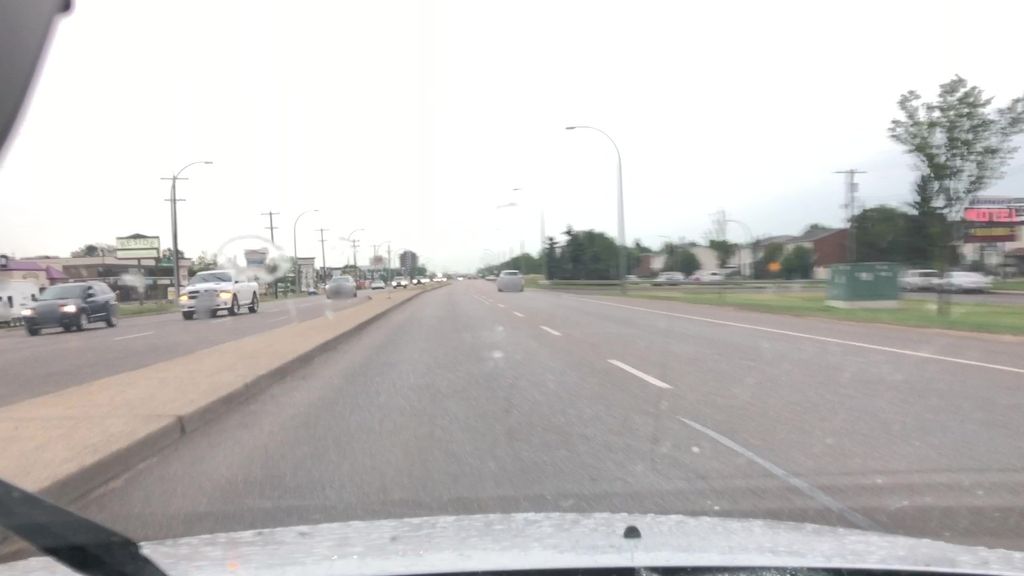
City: edmonton